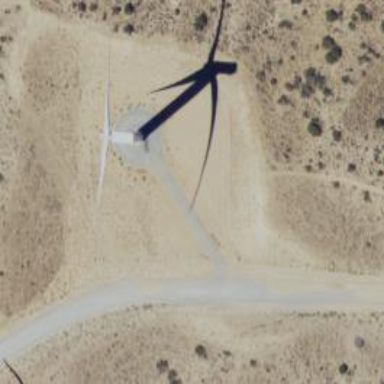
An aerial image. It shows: Wind generator in the form of horizontal axis wind turbine.